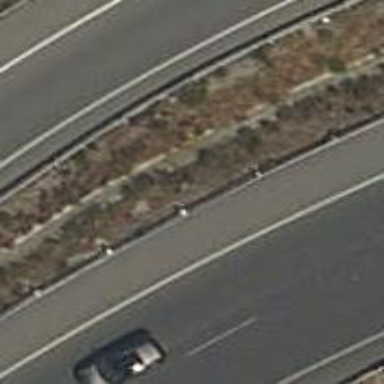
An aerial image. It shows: Guard rail.